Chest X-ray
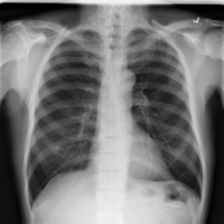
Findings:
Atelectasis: negative
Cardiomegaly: negative
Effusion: negative
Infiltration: negative
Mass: negative
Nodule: negative
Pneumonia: negative
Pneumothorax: negative
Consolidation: negative
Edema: negative
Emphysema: negative
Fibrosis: negative
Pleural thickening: negative
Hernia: negative